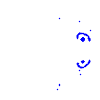
Particle: pion